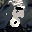
Label: 8